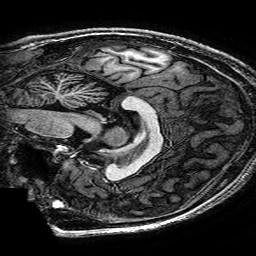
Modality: T1w
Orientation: sagittal
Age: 27
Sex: male
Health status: healthy